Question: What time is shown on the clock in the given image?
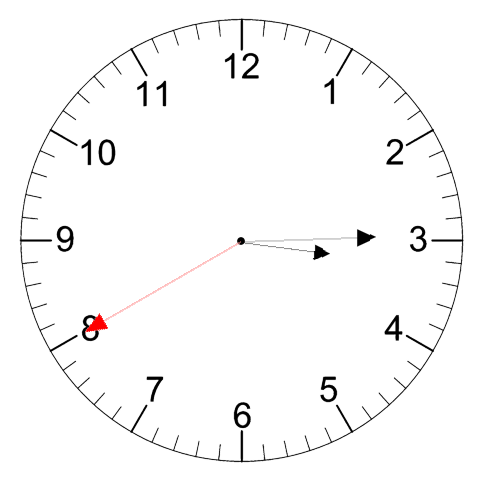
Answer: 03:14:40